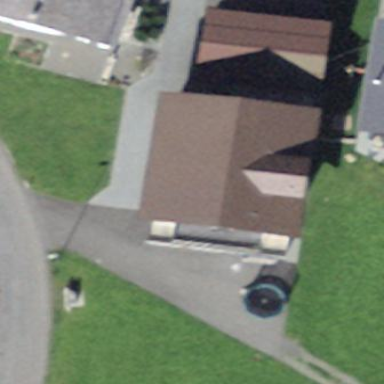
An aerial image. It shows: Residential building.